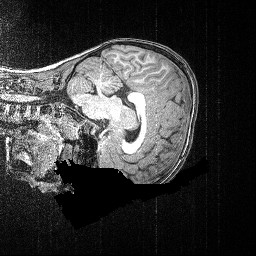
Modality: T1w
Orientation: sagittal
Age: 81
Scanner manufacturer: siemens
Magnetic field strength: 3 T
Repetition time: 2.5 s
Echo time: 0.00347 s